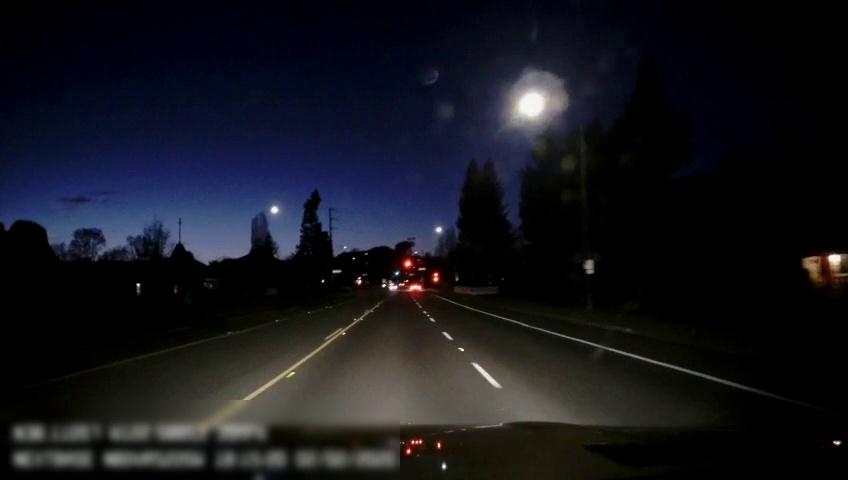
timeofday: Night
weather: Other
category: Drivable Space
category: Drivable Space
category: Vehicles | Car
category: Lanes | Alternate Lane
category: Lanes | Current Lane
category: Lanes | Current Lane
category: Lanes | Opposite Lane
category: Lanes | Opposite Lane